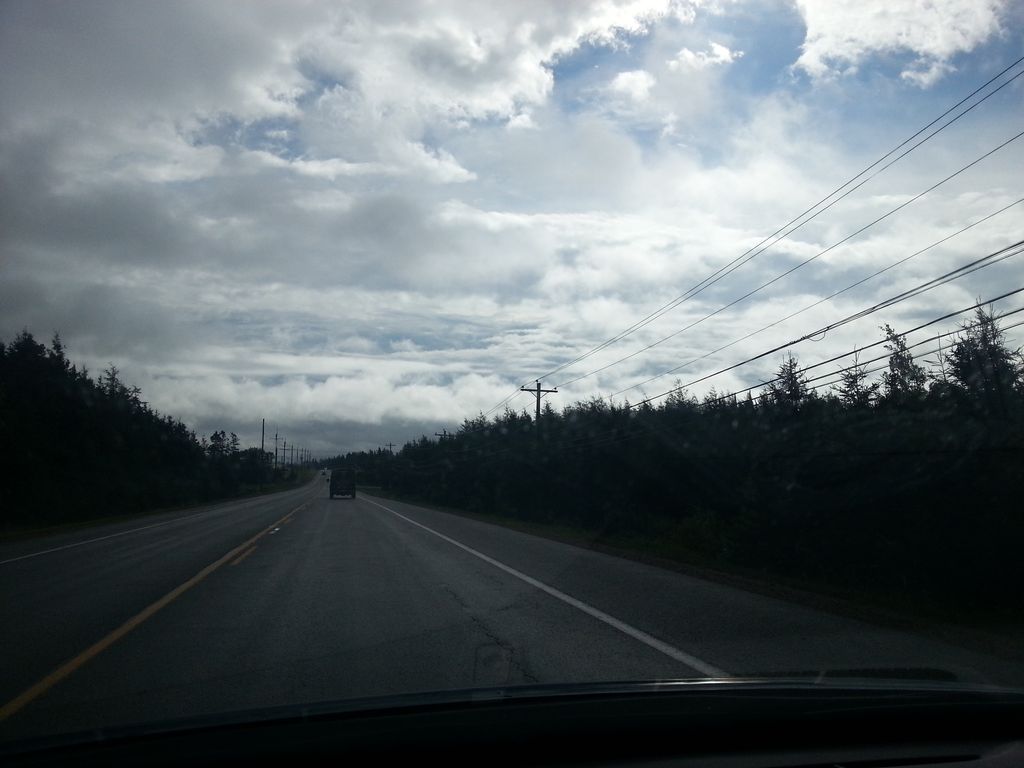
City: charlottetown